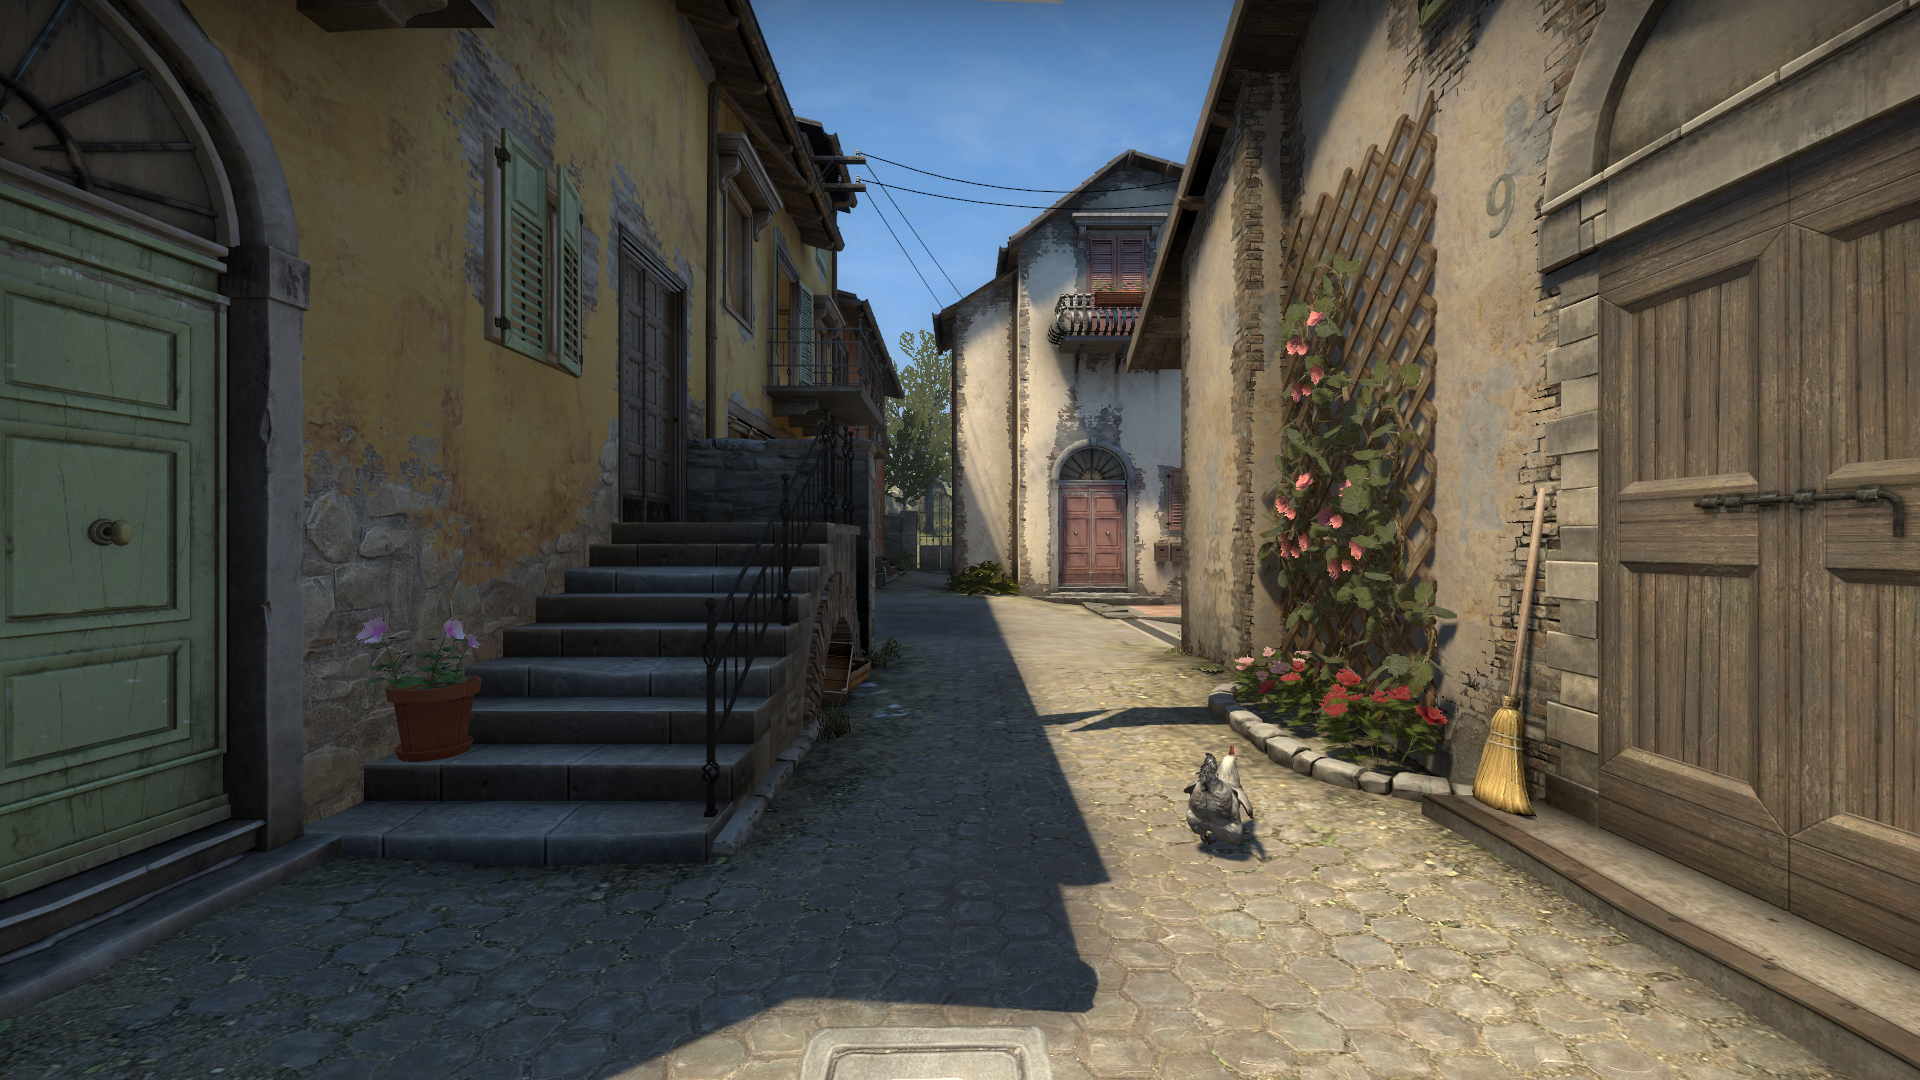
Map: de_inferno